一年级 · 算术

20.
$$
\text { qre qre qrest qrest }
$$
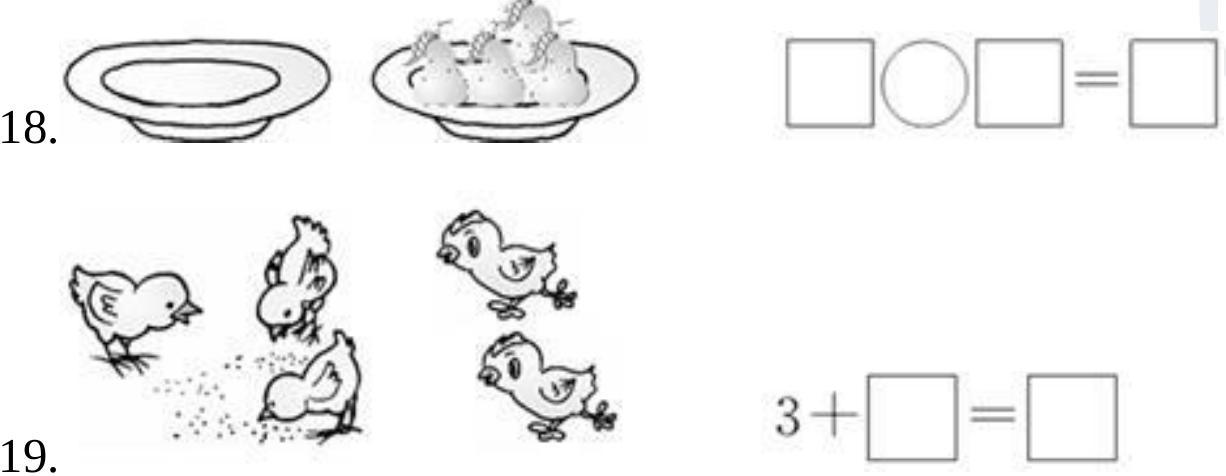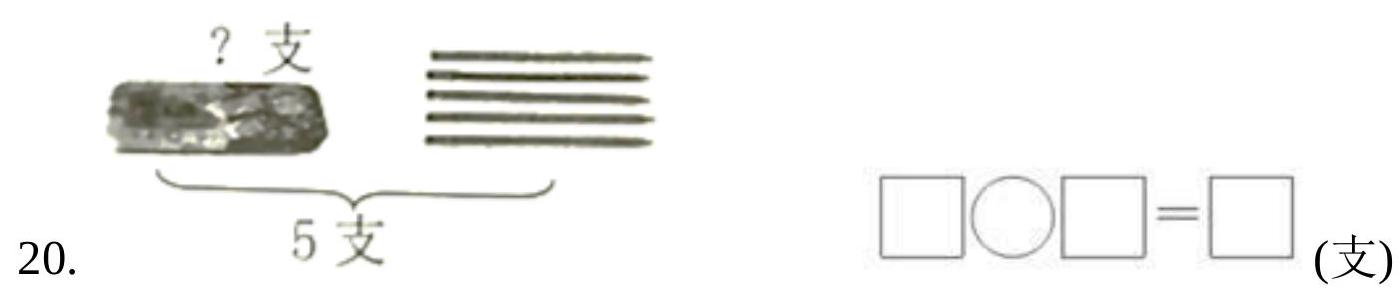
答案: $0+4=4$

$3+2=5$​